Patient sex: F
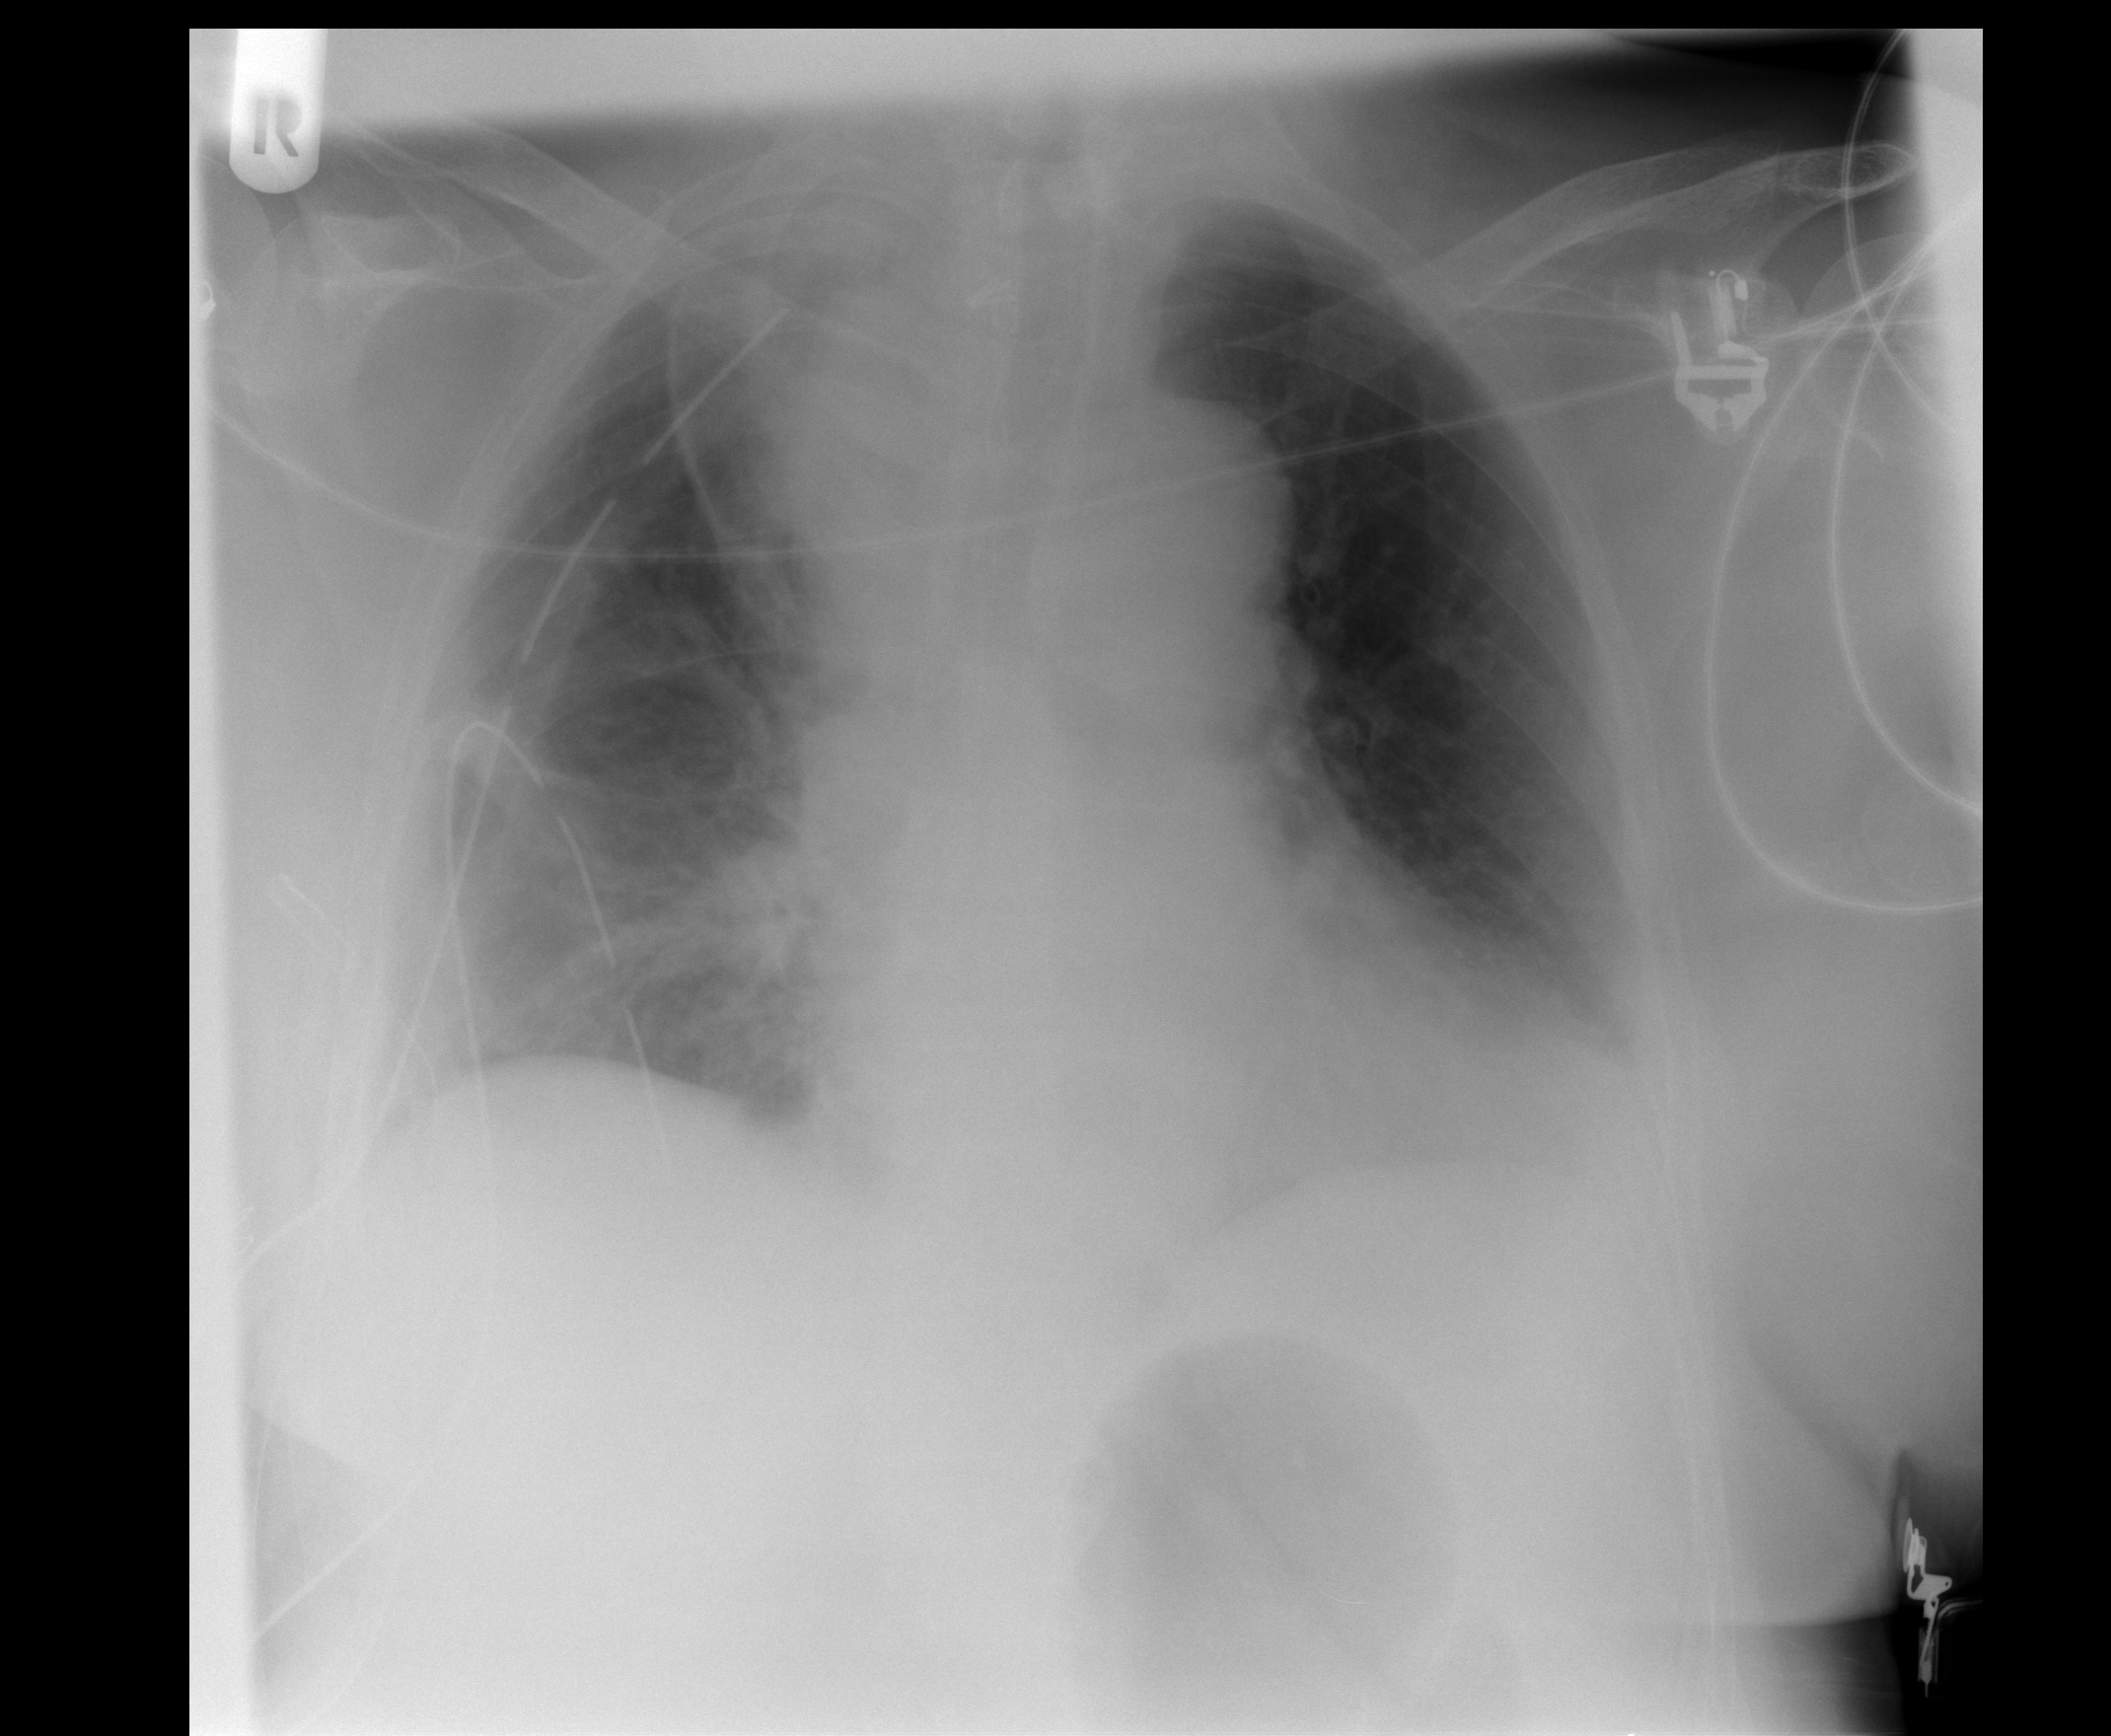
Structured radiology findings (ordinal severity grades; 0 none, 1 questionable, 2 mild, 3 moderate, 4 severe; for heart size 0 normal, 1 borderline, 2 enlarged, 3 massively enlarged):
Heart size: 2
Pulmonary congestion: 3
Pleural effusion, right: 2
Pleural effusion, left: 2
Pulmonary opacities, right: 2
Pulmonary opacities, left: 0
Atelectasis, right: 2
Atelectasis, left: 2